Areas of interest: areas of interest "Jinan Building"
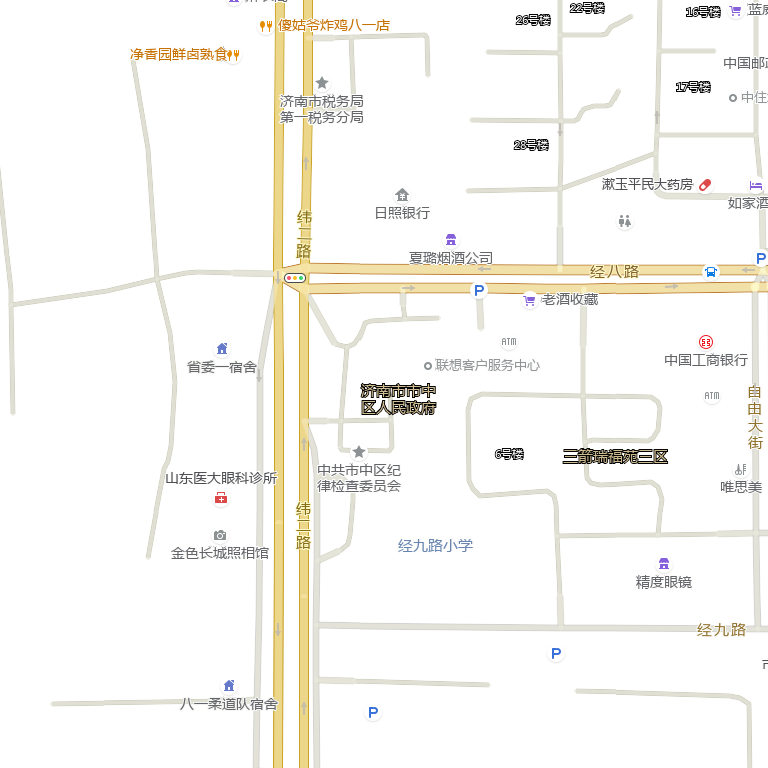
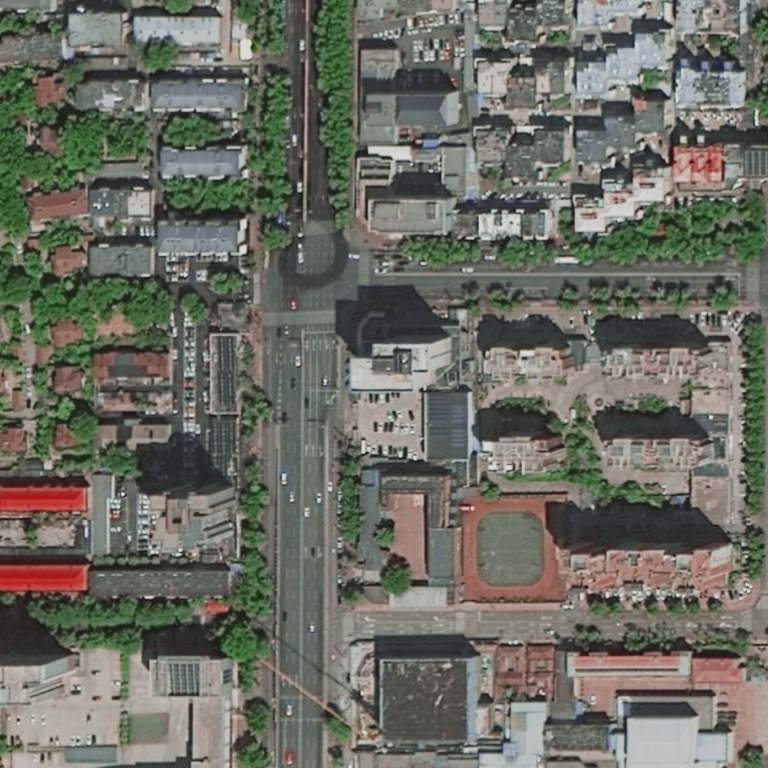